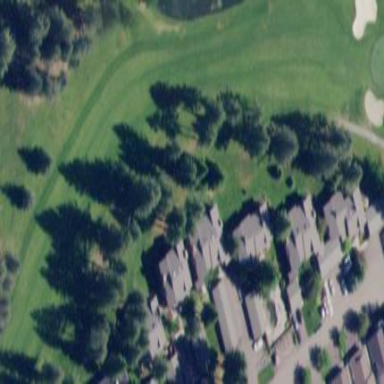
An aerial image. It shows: Golf fairway in the image.